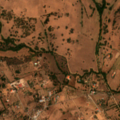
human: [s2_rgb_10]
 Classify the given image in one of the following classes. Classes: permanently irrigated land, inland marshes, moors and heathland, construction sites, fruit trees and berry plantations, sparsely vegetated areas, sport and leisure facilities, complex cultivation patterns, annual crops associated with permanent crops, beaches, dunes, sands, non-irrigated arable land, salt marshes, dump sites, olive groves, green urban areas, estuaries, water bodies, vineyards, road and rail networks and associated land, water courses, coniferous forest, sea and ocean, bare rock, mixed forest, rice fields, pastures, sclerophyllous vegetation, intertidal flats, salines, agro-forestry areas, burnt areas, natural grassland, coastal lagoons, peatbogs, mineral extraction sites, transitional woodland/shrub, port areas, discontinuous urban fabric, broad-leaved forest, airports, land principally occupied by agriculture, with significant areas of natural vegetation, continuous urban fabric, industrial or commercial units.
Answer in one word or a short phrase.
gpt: pastures, complex cultivation patterns, agro-forestry areas